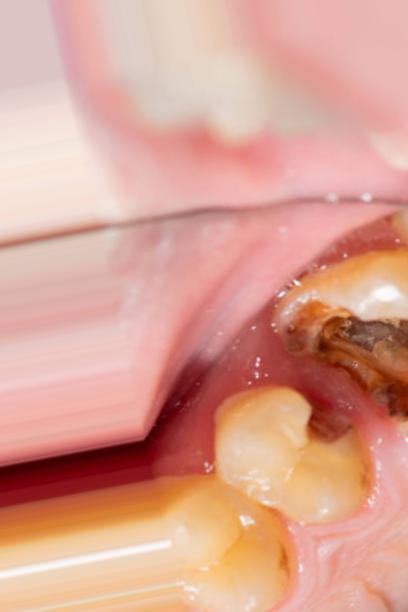
Condition: Caries